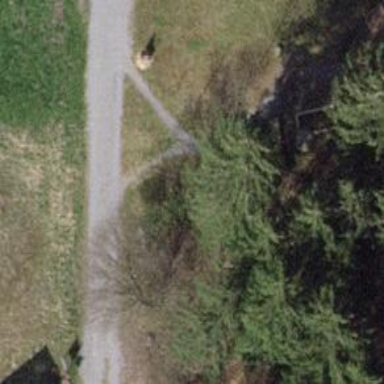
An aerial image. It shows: Footway with ground surface.